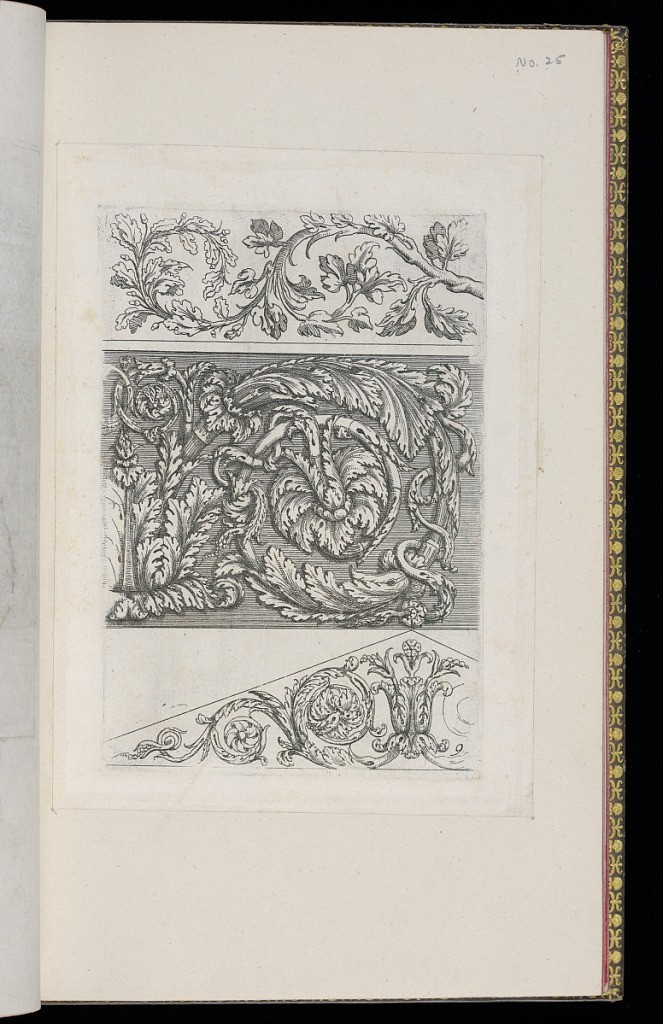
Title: Foliate and Floral Scroll Designs
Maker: D. Antoine Pierretz, French, active 1647
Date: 1648
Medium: Etching on laid paper
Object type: Print
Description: Three foliate scroll or frieze designs. The lower design is set within a triangular pediment. The foliate scrolls feature foliate branches, acanthus leaves, and flowers. The plate is numbered.